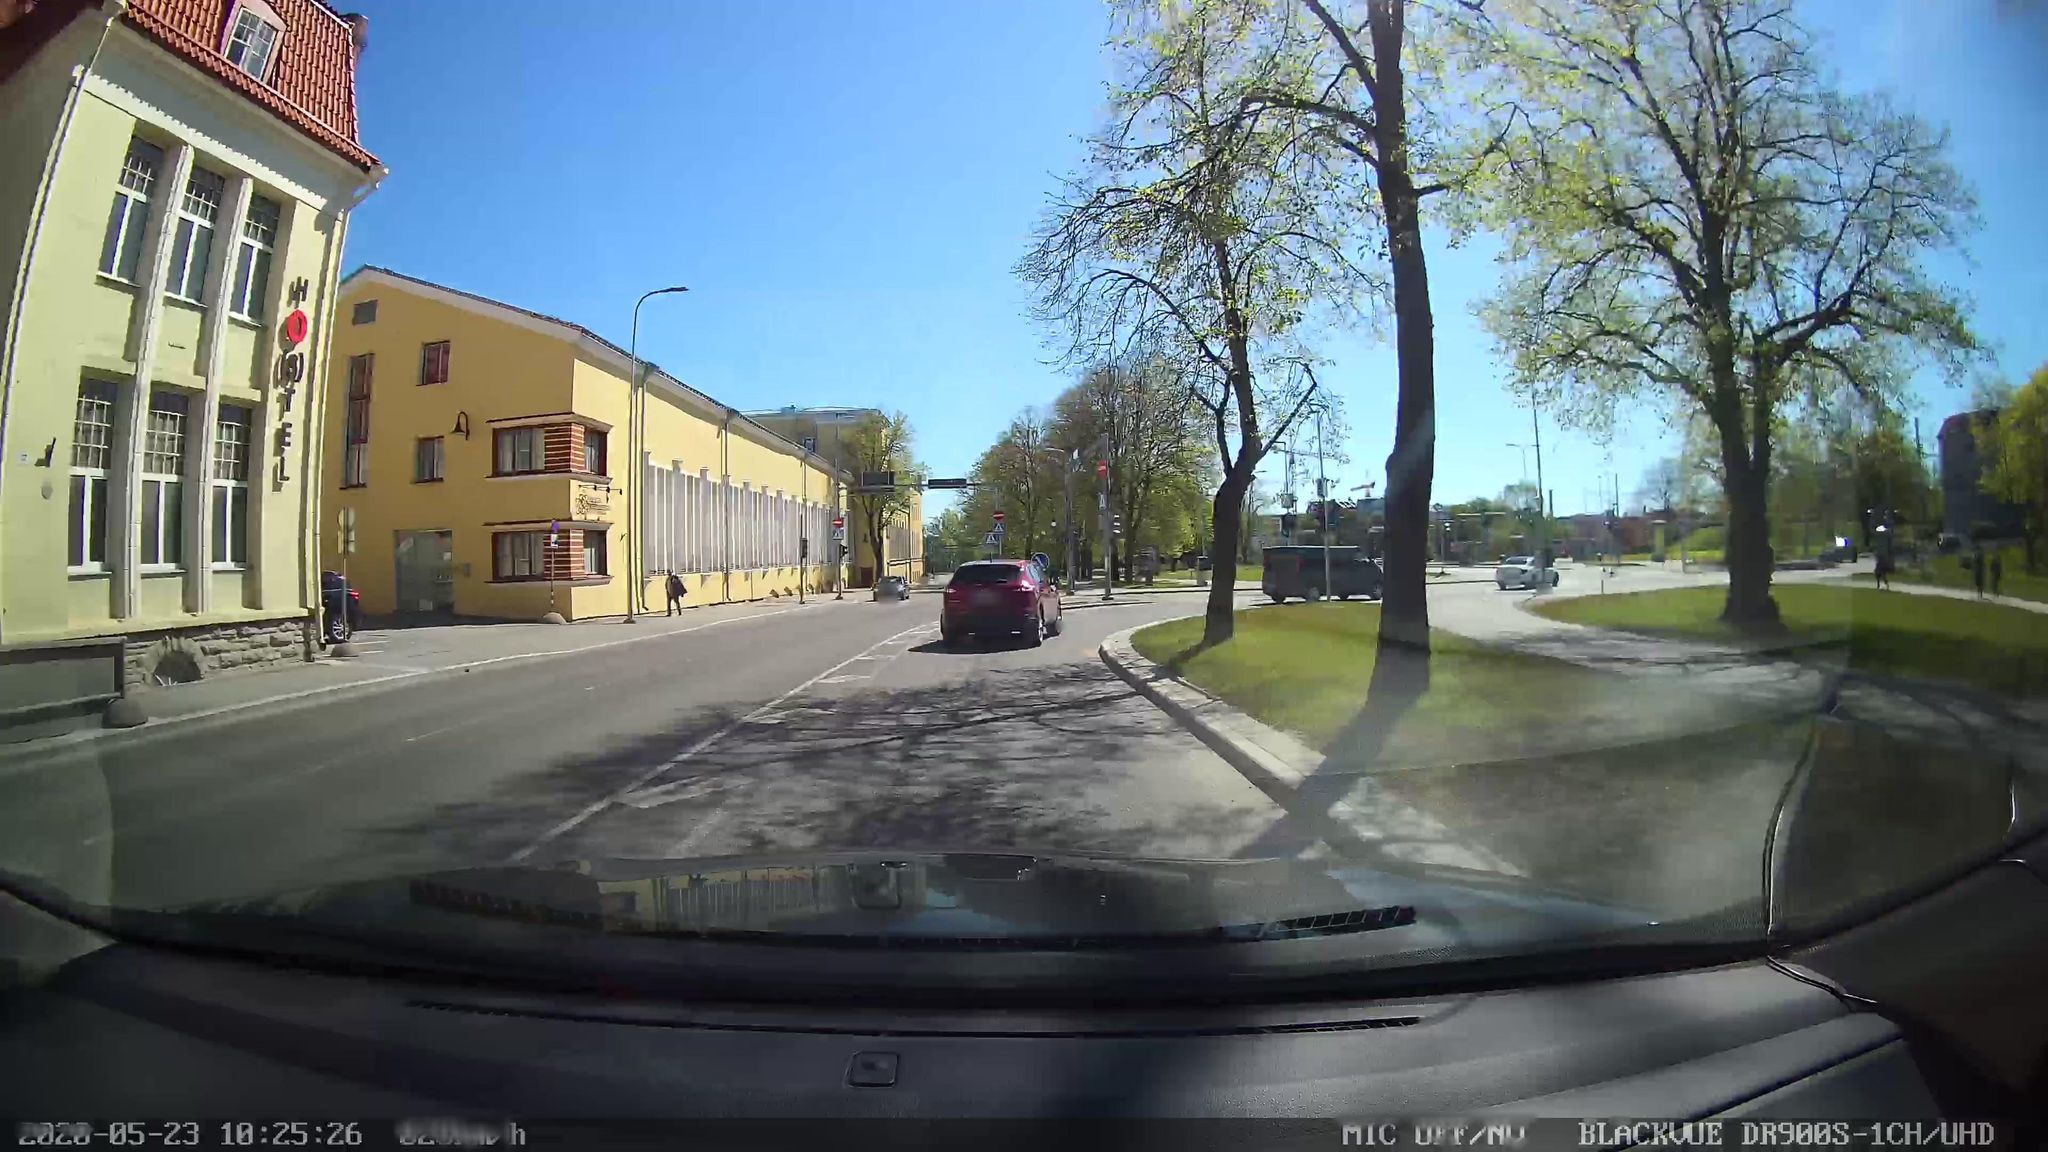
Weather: clear
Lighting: day
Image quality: good
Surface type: driving surface
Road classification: secondary
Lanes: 2
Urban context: urban centre
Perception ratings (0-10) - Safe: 8.17, Lively: 9.08, Beautiful: 7.14, Boring: 7.23, Depressing: 3.4, Wealthy: 5.39